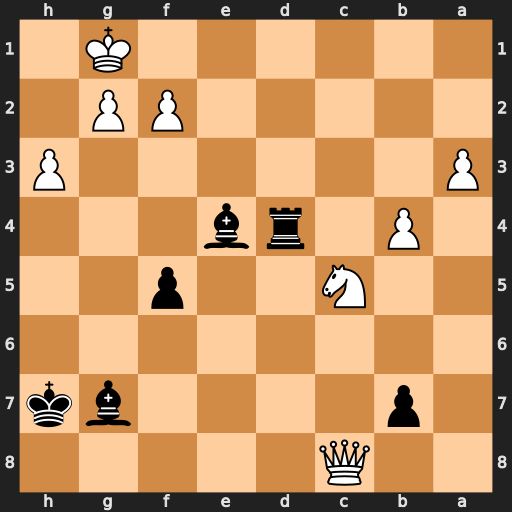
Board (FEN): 2Q5/1p4bk/8/2N2p2/1P1rb3/P6P/5PP1/6K1
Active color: b
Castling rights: -
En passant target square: -
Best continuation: Rd1+ Kh2 Be5+ f4 Bxf4+ g3 Rh1#